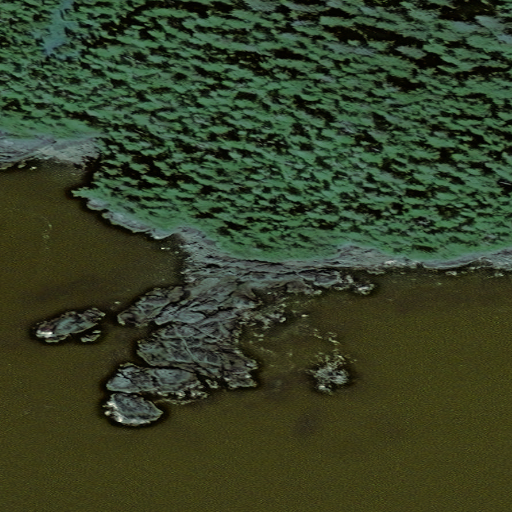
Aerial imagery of cape in Alaska named Point Freemantle containing only unknown